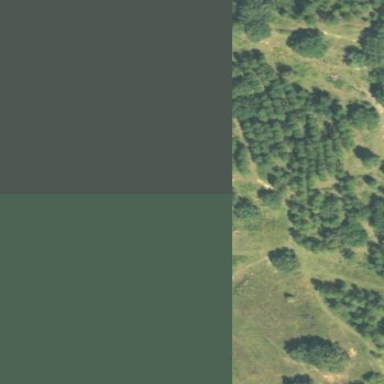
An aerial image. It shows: Forest dominated by needle-leaved trees.